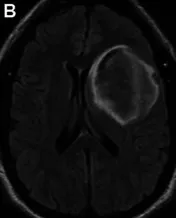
Panels of serial preoperative axial postcontrast T1 and FLAIR images in a 35-year-old patient with recurrent left hemispheric glioma. FLAIR. Images showing a non-enhancing large left frontal tumor prior to first resection in 2012.
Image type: radiology (mri)